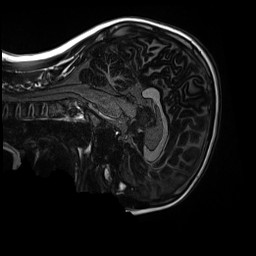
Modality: MP2RAGE
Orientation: sagittal
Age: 9
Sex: male
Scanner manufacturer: siemens
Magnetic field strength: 3 T
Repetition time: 4 s
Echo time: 0.00303 s